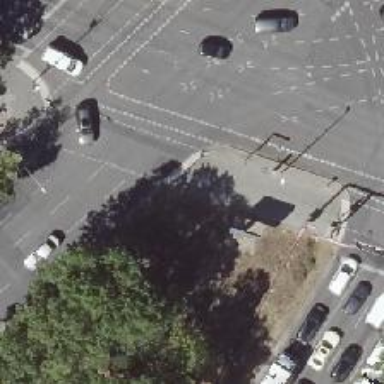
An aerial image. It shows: Asphalt road with primary classification. There is cycle track on the right side.